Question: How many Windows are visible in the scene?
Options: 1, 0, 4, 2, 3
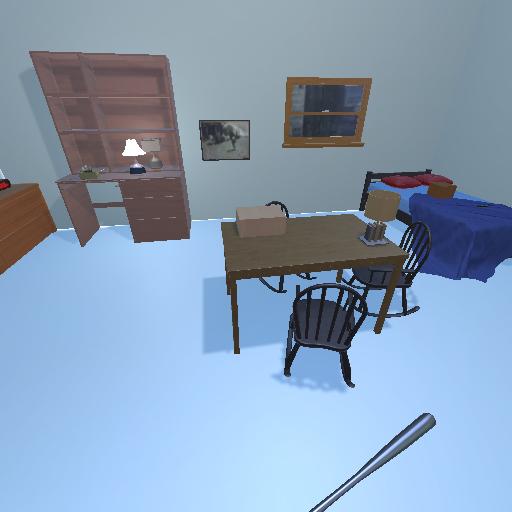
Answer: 1